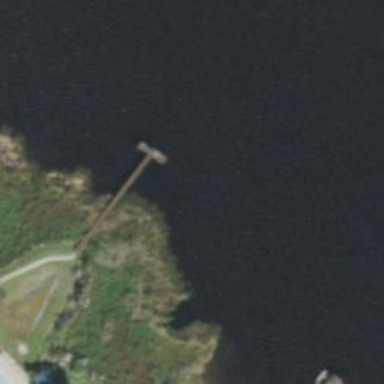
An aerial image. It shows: Man-made pier.